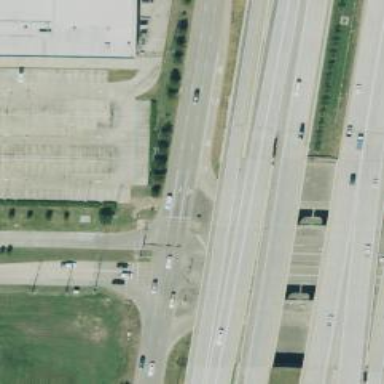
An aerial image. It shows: Secondary road with frontage road alongside.